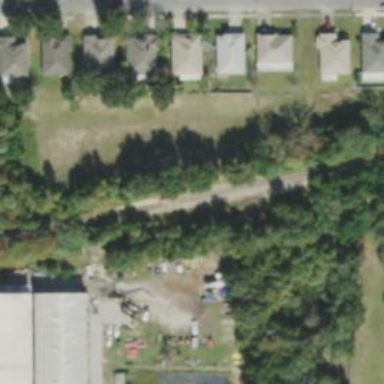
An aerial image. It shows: Rail spur service.